Aerial crown-view tile of a tropical tree (Barro Colorado Island, Panama), acquired 20250317:
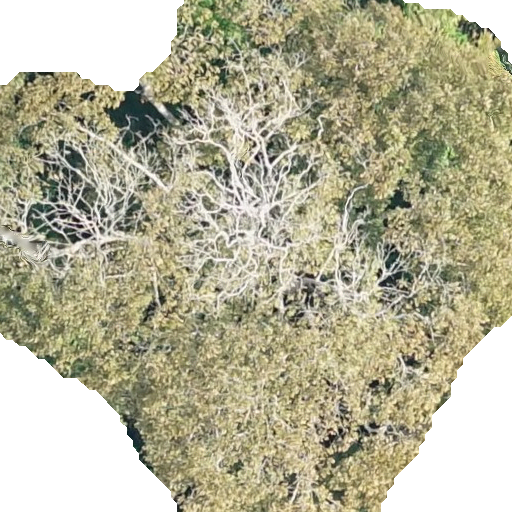
Species: Dipteryx oleifera
GBIF accepted scientific name: Dipteryx oleifera
Crown area: 393.545 m²